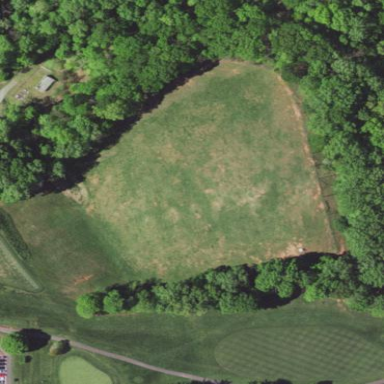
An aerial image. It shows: Grassy area designated as driving range for golf.